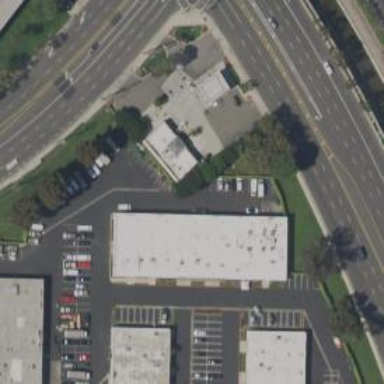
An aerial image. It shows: Fuel station located within retail area.